Question: I have a TextBoxInputMaskBehavior for Ip address that looks as follow:

and xaml code:
'''
<UserControl x:Class="Customizing.Views.IpRangeFields"
xmlns="http://schemas.microsoft.com/winfx/2006/xaml/presentation"
xmlns:x="http://schemas.microsoft.com/winfx/2006/xaml"
xmlns:mc="http://schemas.openxmlformats.org/markup-compatibility/2006"
xmlns:d="http://schemas.microsoft.com/expression/blend/2008"
xmlns:ig="http://schemas.infragistics.com/xaml"
xmlns:local="clr-namespace:Customizing.Views"
xmlns:net="clr-namespace:System.Net;assembly=System"
xmlns:i="http://schemas.microsoft.com/expression/2010/interactivity"
xmlns:behaviors="clr-namespace:Customizing.Behaviors"
xmlns:system="clr-namespace:System;assembly=mscorlib"
mc:Ignorable="d"
x:Name="Uc"
d:DesignHeight="300" d:DesignWidth="300">
<UserControl.Resources>
<system:String x:Key="InputMaskIp">000.000.000.000</system:String>
</UserControl.Resources>
<Grid>
<Grid.RowDefinitions>
<RowDefinition Height="60" />
<RowDefinition Height="10" />
<RowDefinition Height="60" />
<RowDefinition Height="10" />
<RowDefinition Height="60" />
<RowDefinition Height="10" />
<RowDefinition Height="60" />
<RowDefinition Height="10" />
</Grid.RowDefinitions>
<Grid.ColumnDefinitions>
<ColumnDefinition Width="*" />
<ColumnDefinition Width="2.5*" />
</Grid.ColumnDefinitions>
<Label Grid.Row="0" Grid.Column="0" Content="Start" VerticalContentAlignment="Center" FontSize="18"
HorizontalContentAlignment="Center" FontWeight="Bold" />
<Label Grid.Row="2" Grid.Column="0" Content="End" VerticalContentAlignment="Center" FontSize="18"
HorizontalContentAlignment="Center" FontWeight="Bold" />
<Label Grid.Row="4" Grid.Column="0" Content="Subnet" VerticalContentAlignment="Center" FontSize="18"
HorizontalContentAlignment="Center" FontWeight="Bold" />
<Label Grid.Row="6" Grid.Column="0" Content="Gateway" VerticalContentAlignment="Center" FontSize="18"
HorizontalContentAlignment="Center" FontWeight="Bold" />
<TextBox VerticalContentAlignment="Center" HorizontalContentAlignment="Center" Grid.Row="0" Grid.Column="1"
FontSize="22" Validation.Error="_ValidationError">
<TextBox.Text>
<Binding ElementName="Uc" Path="Start" ValidatesOnNotifyDataErrors="True"
UpdateSourceTrigger="PropertyChanged"
NotifyOnValidationError="true">
<Binding.ValidationRules>
<local:IpAddressRule />
</Binding.ValidationRules>
</Binding>
</TextBox.Text>
<i:Interaction.Behaviors>
<behaviors:TextBoxInputMaskBehavior InputMask="{StaticResource InputMaskIp}" PromptChar="0" />
</i:Interaction.Behaviors>
</TextBox>
<TextBox VerticalContentAlignment="Center" HorizontalContentAlignment="Center" Grid.Row="2" Grid.Column="1"
FontSize="22" Validation.Error="_ValidationError">
<Binding ElementName="Uc" Path="End" ValidatesOnNotifyDataErrors="True"
UpdateSourceTrigger="PropertyChanged"
NotifyOnValidationError="true">
<Binding.ValidationRules>
<local:IpAddressRule />
</Binding.ValidationRules>
</Binding>
<i:Interaction.Behaviors>
<behaviors:TextBoxInputMaskBehavior InputMask="{StaticResource InputMaskIp}" PromptChar="0" />
</i:Interaction.Behaviors>
</TextBox>
<TextBox VerticalContentAlignment="Center" HorizontalContentAlignment="Center" Grid.Row="4" Grid.Column="1"
FontSize="22" Validation.Error="_ValidationError">
<TextBox.Text>
<Binding ElementName="Uc" Path="Subnet" ValidatesOnNotifyDataErrors="True"
UpdateSourceTrigger="PropertyChanged"
NotifyOnValidationError="true">
<Binding.ValidationRules>
<local:IpAddressRule />
</Binding.ValidationRules>
</Binding>
</TextBox.Text>
<i:Interaction.Behaviors>
<behaviors:TextBoxInputMaskBehavior InputMask="{StaticResource InputMaskIp}" PromptChar="0" />
</i:Interaction.Behaviors>
</TextBox>
<TextBox VerticalContentAlignment="Center" HorizontalContentAlignment="Center" Grid.Row="6" Grid.Column="1"
FontSize="22" Validation.Error="_ValidationError">
<TextBox.Text>
<Binding ElementName="Uc" Path="Gateway" ValidatesOnNotifyDataErrors="True"
UpdateSourceTrigger="PropertyChanged"
NotifyOnValidationError="true">
<Binding.ValidationRules>
<local:IpAddressRule />
</Binding.ValidationRules>
</Binding>
</TextBox.Text>
<i:Interaction.Behaviors>
<behaviors:TextBoxInputMaskBehavior InputMask="{StaticResource InputMaskIp}" PromptChar="0" />
</i:Interaction.Behaviors>
</TextBox>
</Grid>
</UserControl>
'''
and the code behind:
'''
using System.Globalization;
using System.Net;
using System.Windows;
using System.Windows.Controls;
namespace Customizing.Views
{
/// <summary>
/// Interaction logic for IpRangeFields.xaml
/// </summary>
public partial class IpRangeFields : UserControl
{
public static readonly DependencyProperty StartProperty = DependencyProperty.Register("Start", typeof (string),
typeof (IpRangeFields), new PropertyMetadata(null));
public static readonly DependencyProperty EndProperty = DependencyProperty.Register("End", typeof (string),
typeof (IpRangeFields), new PropertyMetadata(null));
public static readonly DependencyProperty SubnetProperty = DependencyProperty.Register("Subnet", typeof (string),
typeof (IpRangeFields), new PropertyMetadata(null));
public static readonly DependencyProperty GatewayProperty = DependencyProperty.Register("Gateway",
typeof (string),
typeof (IpRangeFields), new PropertyMetadata(null));
// Register the routed event
public static readonly RoutedEvent ErrorEvent =
EventManager.RegisterRoutedEvent("Error", RoutingStrategy.Bubble,
typeof (RoutedEventHandler), typeof (IpRangeFields));
public IpRangeFields()
{
InitializeComponent();
}
public string Start
{
get { return (string) GetValue(StartProperty); }
set { SetValue(StartProperty, value); }
}
public string End
{
get { return (string) GetValue(EndProperty); }
set { SetValue(EndProperty, value); }
}
public string Subnet
{
get { return (string) GetValue(SubnetProperty); }
set { SetValue(SubnetProperty, value); }
}
public string Gateway
{
get { return (string) GetValue(GatewayProperty); }
set { SetValue(GatewayProperty, value); }
}
public event RoutedEventHandler Error
{
add { AddHandler(ErrorEvent, value); }
remove { RemoveHandler(ErrorEvent, value); }
}
private void _ValidationError(object sender, ValidationErrorEventArgs e)
{
RaiseEvent(new RoutedEventArgs(ErrorEvent, sender));
}
}
public class IpAddressRule : ValidationRule
{
public override ValidationResult Validate(object value, CultureInfo cultureInfo)
{
IPAddress ip;
if (!IPAddress.TryParse(value.ToString(), out ip))
{
return new ValidationResult(false, "IP address is not valid.");
}
return new ValidationResult(true, null);
}
}
}
'''
My problem is as you can see on the picture, only the subnet field shows the value but other three fields not. I am sure, that the
'''
<behaviors:TextBoxInputMaskBehavior InputMask="{StaticResource InputMaskIp}" PromptChar="0" />
'''
covers up the values on the three fields and hence can not see the values.
What make me confuse is, why the value on subnet field appears? What am I doing wrong with the other three fields?
Textboxmask class:
'''
using System.ComponentModel;
using System.Globalization;
using System.Windows;
using System.Windows.Controls;
using System.Windows.Input;
using System.Windows.Interactivity;
namespace Customizing.Behaviors
{
/// <summary>
/// InputMask for Textbox with 2 Properties: <see cref="InputMask" />, <see cref="PromptChar" />.
/// </summary>
public class TextBoxInputMaskBehavior : Behavior<TextBox>
{
public MaskedTextProvider Provider { get; private set; }
protected override void OnAttached()
{
base.OnAttached();
AssociatedObject.Loaded += AssociatedObjectLoaded;
AssociatedObject.PreviewTextInput += AssociatedObjectPreviewTextInput;
AssociatedObject.PreviewKeyDown += AssociatedObjectPreviewKeyDown;
DataObject.AddPastingHandler(AssociatedObject, Pasting);
}
protected override void OnDetaching()
{
base.OnDetaching();
AssociatedObject.Loaded -= AssociatedObjectLoaded;
AssociatedObject.PreviewTextInput -= AssociatedObjectPreviewTextInput;
AssociatedObject.PreviewKeyDown -= AssociatedObjectPreviewKeyDown;
DataObject.RemovePastingHandler(AssociatedObject, Pasting);
}
/*
Mask Character Accepts Required?
0 Digit (0-9) Required
9 Digit (0-9) or space Optional
# Digit (0-9) or space Required
L Letter (a-z, A-Z) Required
? Letter (a-z, A-Z) Optional
& Any character Required
C Any character Optional
A Alphanumeric (0-9, a-z, A-Z) Required
a Alphanumeric (0-9, a-z, A-Z) Optional
Space separator Required
. Decimal separator Required
, Group (thousands) separator Required
: Time separator Required
/ Date separator Required
$ Currency symbol Required
In addition, the following characters have special meaning:
Mask Character Meaning
< All subsequent characters are converted to lower case
> All subsequent characters are converted to upper case
| Terminates a previous < or >
\ Escape: treat the next character in the mask as literal text rather than a mask symbol
*/
private void AssociatedObjectLoaded(object sender, RoutedEventArgs e)
{
Provider = new MaskedTextProvider(InputMask, CultureInfo.CurrentCulture);
Provider.Set(AssociatedObject.Text);
Provider.PromptChar = PromptChar;
AssociatedObject.Text = Provider.ToDisplayString();
//seems the only way that the text is formatted correct, when source is updated
var textProp = DependencyPropertyDescriptor.FromProperty(TextBox.TextProperty, typeof (TextBox));
if (textProp != null)
{
textProp.AddValueChanged(AssociatedObject, (s, args) => UpdateText());
}
}
private void AssociatedObjectPreviewTextInput(object sender, TextCompositionEventArgs e)
{
TreatSelectedText();
var position = GetNextCharacterPosition(AssociatedObject.SelectionStart);
if (Keyboard.IsKeyToggled(Key.Insert))
{
if (Provider.Replace(e.Text, position))
position++;
}
else
{
if (Provider.InsertAt(e.Text, position))
position++;
}
position = GetNextCharacterPosition(position);
RefreshText(position);
e.Handled = true;
}
private void AssociatedObjectPreviewKeyDown(object sender, KeyEventArgs e)
{
if (e.Key == Key.Space) //handle the space
{
TreatSelectedText();
var position = GetNextCharacterPosition(AssociatedObject.SelectionStart);
if (Provider.InsertAt(" ", position))
RefreshText(position);
e.Handled = true;
}
if (e.Key == Key.Back) //handle the back space
{
if (TreatSelectedText())
{
RefreshText(AssociatedObject.SelectionStart);
}
else
{
if (AssociatedObject.SelectionStart != 0)
{
if (Provider.RemoveAt(AssociatedObject.SelectionStart - 1))
RefreshText(AssociatedObject.SelectionStart - 1);
}
}
e.Handled = true;
}
if (e.Key == Key.Delete) //handle the delete key
{
//treat selected text
if (TreatSelectedText())
{
RefreshText(AssociatedObject.SelectionStart);
}
else
{
if (Provider.RemoveAt(AssociatedObject.SelectionStart))
RefreshText(AssociatedObject.SelectionStart);
}
e.Handled = true;
}
}
/// <summary>
/// Pasting pruft ob korrekte Daten reingepastet werden
/// </summary>
/// <param name="sender"></param>
/// <param name="e"></param>
private void Pasting(object sender, DataObjectPastingEventArgs e)
{
if (e.DataObject.GetDataPresent(typeof (string)))
{
var pastedText = (string) e.DataObject.GetData(typeof (string));
TreatSelectedText();
var position = GetNextCharacterPosition(AssociatedObject.SelectionStart);
if (Provider.InsertAt(pastedText, position))
{
RefreshText(position);
}
}
e.CancelCommand();
}
private void UpdateText()
{
//check Provider.Text + TextBox.Text
if (Provider.ToDisplayString().Equals(AssociatedObject.Text))
return;
//use provider to format
var success = Provider.Set(AssociatedObject.Text);
//ui and mvvm/codebehind should be in sync
SetText(success ? Provider.ToDisplayString() : AssociatedObject.Text);
}
/// <summary>
/// Falls eine Textauswahl vorliegt wird diese entsprechend behandelt.
/// </summary>
/// <returns>true Textauswahl behandelt wurde, ansonsten falls </returns>
private bool TreatSelectedText()
{
if (AssociatedObject.SelectionLength > 0)
{
return Provider.RemoveAt(AssociatedObject.SelectionStart,
AssociatedObject.SelectionStart + AssociatedObject.SelectionLength - 1);
}
return false;
}
private void RefreshText(int position)
{
SetText(Provider.ToDisplayString());
AssociatedObject.SelectionStart = position;
}
private void SetText(string text)
{
AssociatedObject.Text = string.IsNullOrWhiteSpace(text) ? string.Empty : text;
}
private int GetNextCharacterPosition(int startPosition)
{
var position = Provider.FindEditPositionFrom(startPosition, true);
if (position == -1)
return startPosition;
return position;
}
#region DependencyProperties
public static readonly DependencyProperty InputMaskProperty =
DependencyProperty.Register("InputMask", typeof (string), typeof (TextBoxInputMaskBehavior), null);
public string InputMask
{
get { return (string) GetValue(InputMaskProperty); }
set { SetValue(InputMaskProperty, value); }
}
public static readonly DependencyProperty PromptCharProperty =
DependencyProperty.Register("PromptChar", typeof (char), typeof (TextBoxInputMaskBehavior),
new PropertyMetadata('_'));
public char PromptChar
{
get { return (char) GetValue(PromptCharProperty); }
set { SetValue(PromptCharProperty, value); }
}
#endregion
}
}
'''
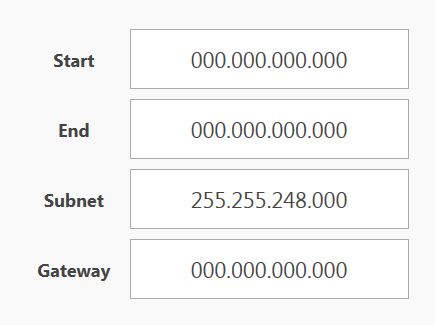
Answer: I copied your code and it runs without errors.
Set values (ipRange is your control):
'''
ipRange.Start = "123.456.789.000";
ipRange.End = "123.456.789.000";
ipRange.Subnet = "123.456.789.000";
ipRange.Gateway = "123.456.789.000";
'''
Result:

I think, problem with binding or some else, but not in control.
. Change your mask from '000.000.000.000' to '000\.000\.000\.000' because '.' is decimal separator (in my country it is comma, not dot, therefore you can take troubles with culture support).